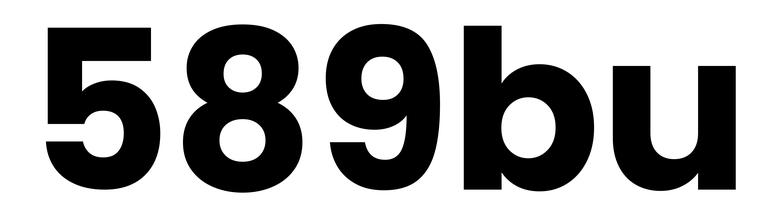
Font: Poppins-Bold